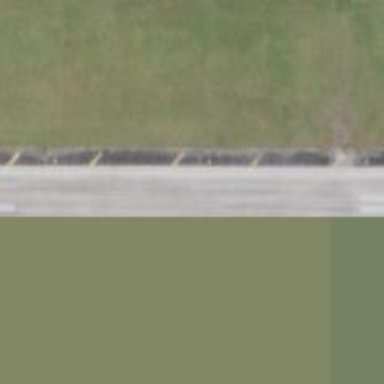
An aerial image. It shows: Asphalt runway at the airport.